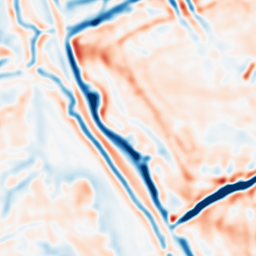
Category: multiscale
Decomposition family: dog
Decomposition parameters: sigma_low: 3
sigma_high: 5
Upsampling method: edge_directed
Upsampling parameters: scale: 4
Upsampling scale: 4